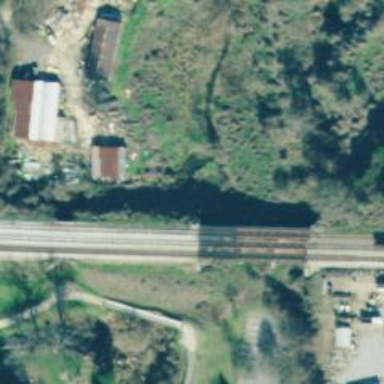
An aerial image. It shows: Trestle bridge over railway tracks.